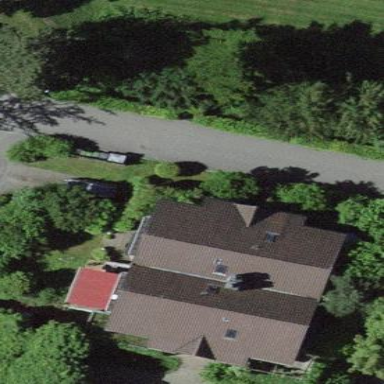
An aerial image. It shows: Terrace building.